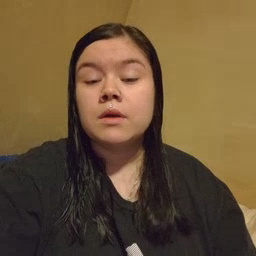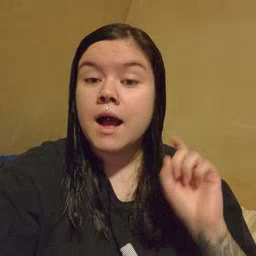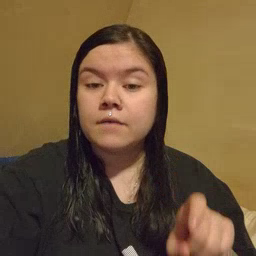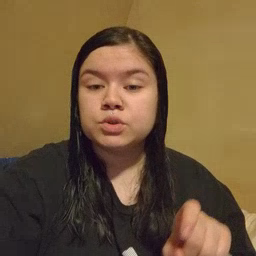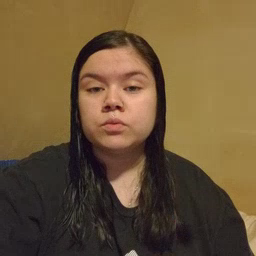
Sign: haveto